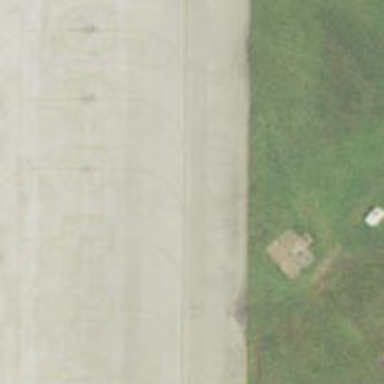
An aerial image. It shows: Image of taxiway at airport.